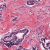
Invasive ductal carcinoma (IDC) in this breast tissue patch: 1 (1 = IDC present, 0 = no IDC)